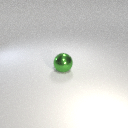
large green metal sphere